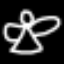
Label: angel